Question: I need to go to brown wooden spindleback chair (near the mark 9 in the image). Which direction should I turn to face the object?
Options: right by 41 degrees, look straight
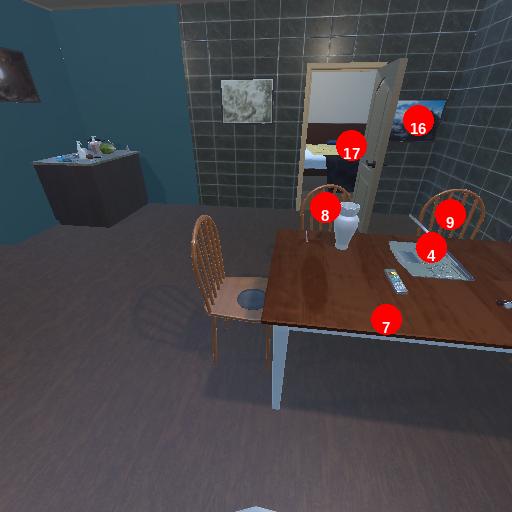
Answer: right by 41 degrees